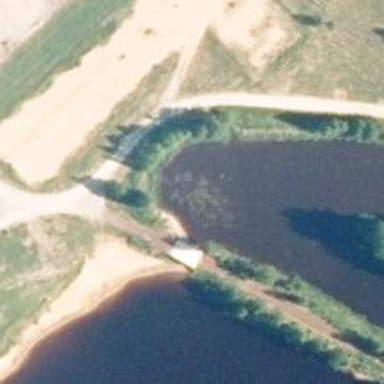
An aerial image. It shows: Path bridge designed for nordic skiing. The skiing track is groomed for classic and skating styles.